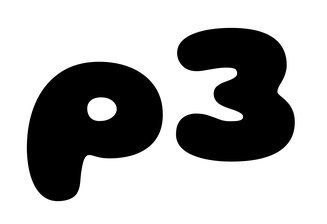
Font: Gluten_Black